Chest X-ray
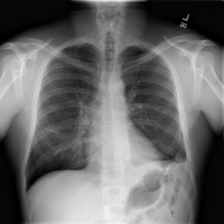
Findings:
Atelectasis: negative
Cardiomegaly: negative
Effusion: negative
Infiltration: negative
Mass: negative
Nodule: negative
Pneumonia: negative
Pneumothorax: negative
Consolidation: negative
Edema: negative
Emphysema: negative
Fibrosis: negative
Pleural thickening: negative
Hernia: negative